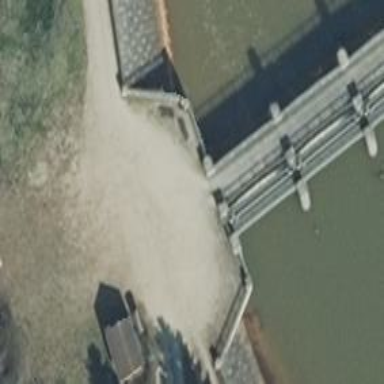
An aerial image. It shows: Weir along the waterway.